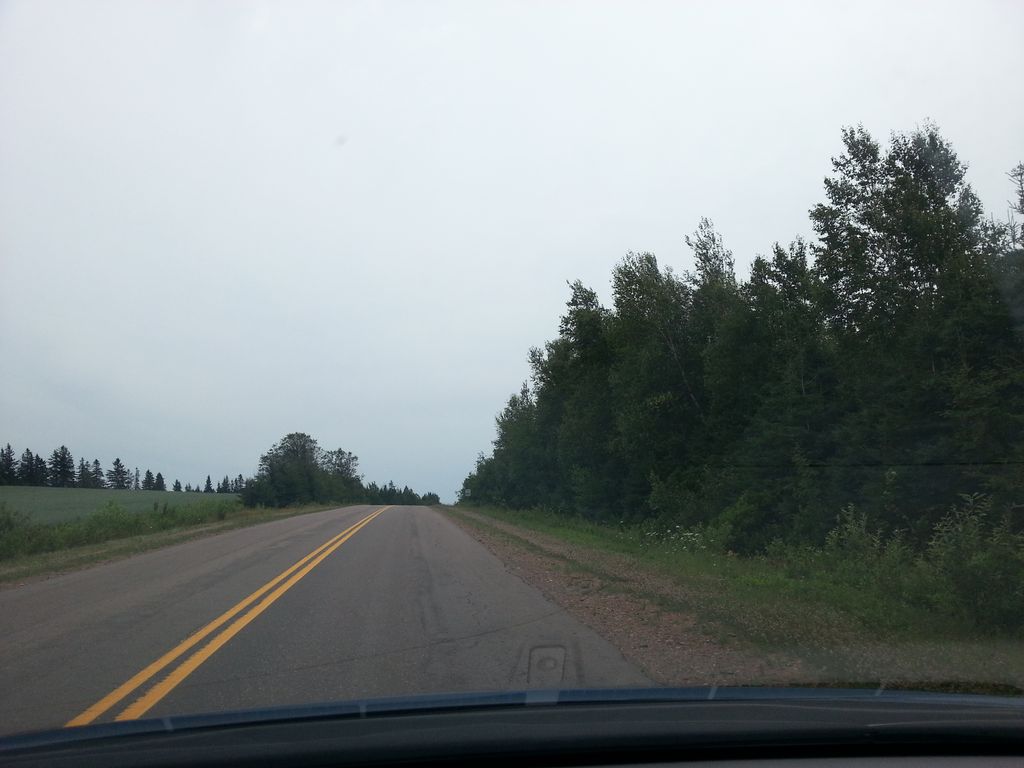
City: charlottetown